Question: I don't have enough memory to simply create a diagonal D-by-D matrix, since D is large. I keep getting an 'out of memory' error.
Instead of performing M x D x D operations in the first multiplication, I do M x D operations, but still my code takes ages to run.
Can anybody find a more effective way to perform the multiplication 'A'*B*A'? Here's what I've attempted so far:
'''
D=20000
M=25
A = floor(rand(D,M)*10);
B = floor(rand(1,D)*10);
for i=1:D
for j=1:M
result(i,j) = A(i,j) * B(1,j);
end
end
manual = result * A';
auto = A*diag(B)*A';
isequal(manual,auto)
'''

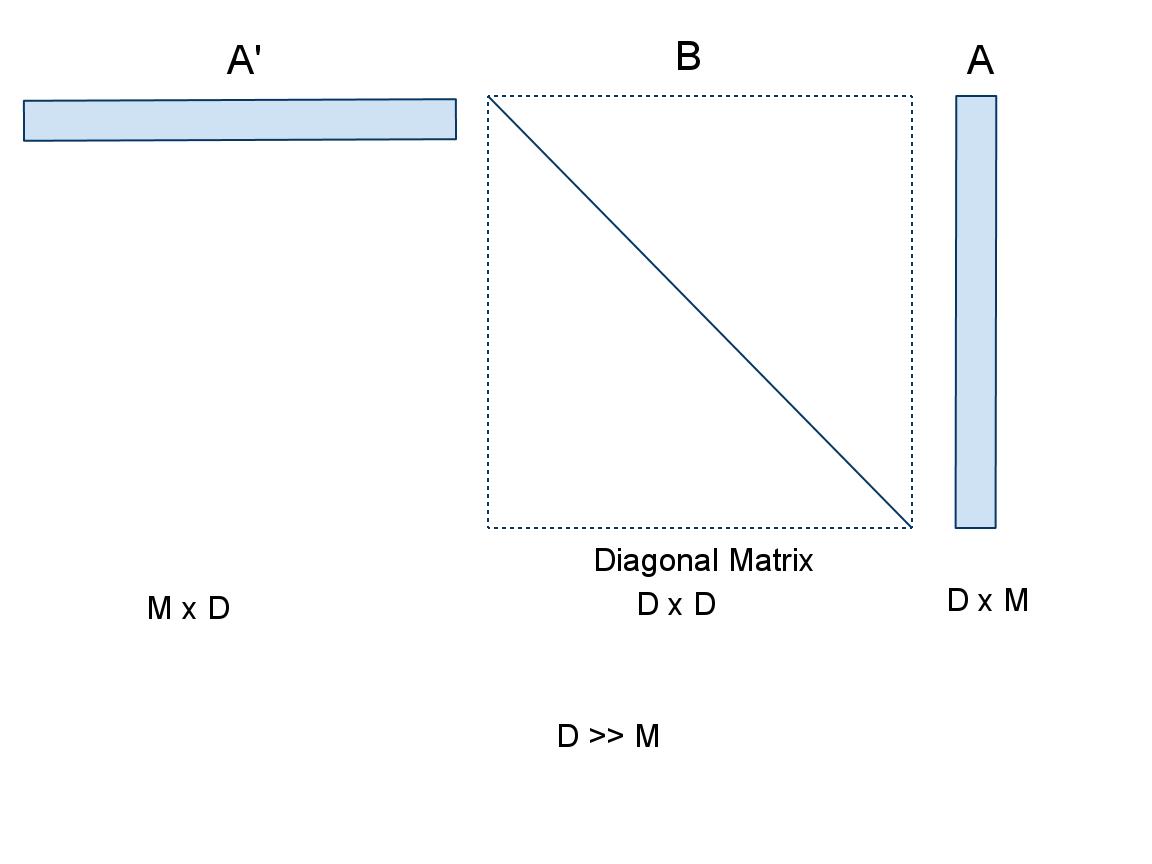
Answer: One option that should solve your problem is using <URL>. Here's an example:
'''
D = 20000;
M = 25;
A = floor(rand(D,M).*10); %# A D-by-M matrix
diagB = rand(1,D).*10; %# Main diagonal of B
B = sparse(1:D,1:D,diagB); %# A sparse D-by-D diagonal matrix
result = (A.'*B)*A; %'# An M-by-M result
'''
Another option would be to replicate the D elements along the main diagonal of 'B' to create an M-by-D matrix using the function <URL> with 'A.'':
'''
B = repmat(diagB,M,1); %# Replicate diagB to create an M-by-D matrix
result = (A.'.*B)*A; %'# An M-by-M result
'''
And yet another option would be to use the function <URL>:
'''
result = bsxfun(@times,A.',diagB)*A; %'# An M-by-M result
'''